Field crop: maize
Growth stage: 2
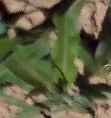
Species: maize